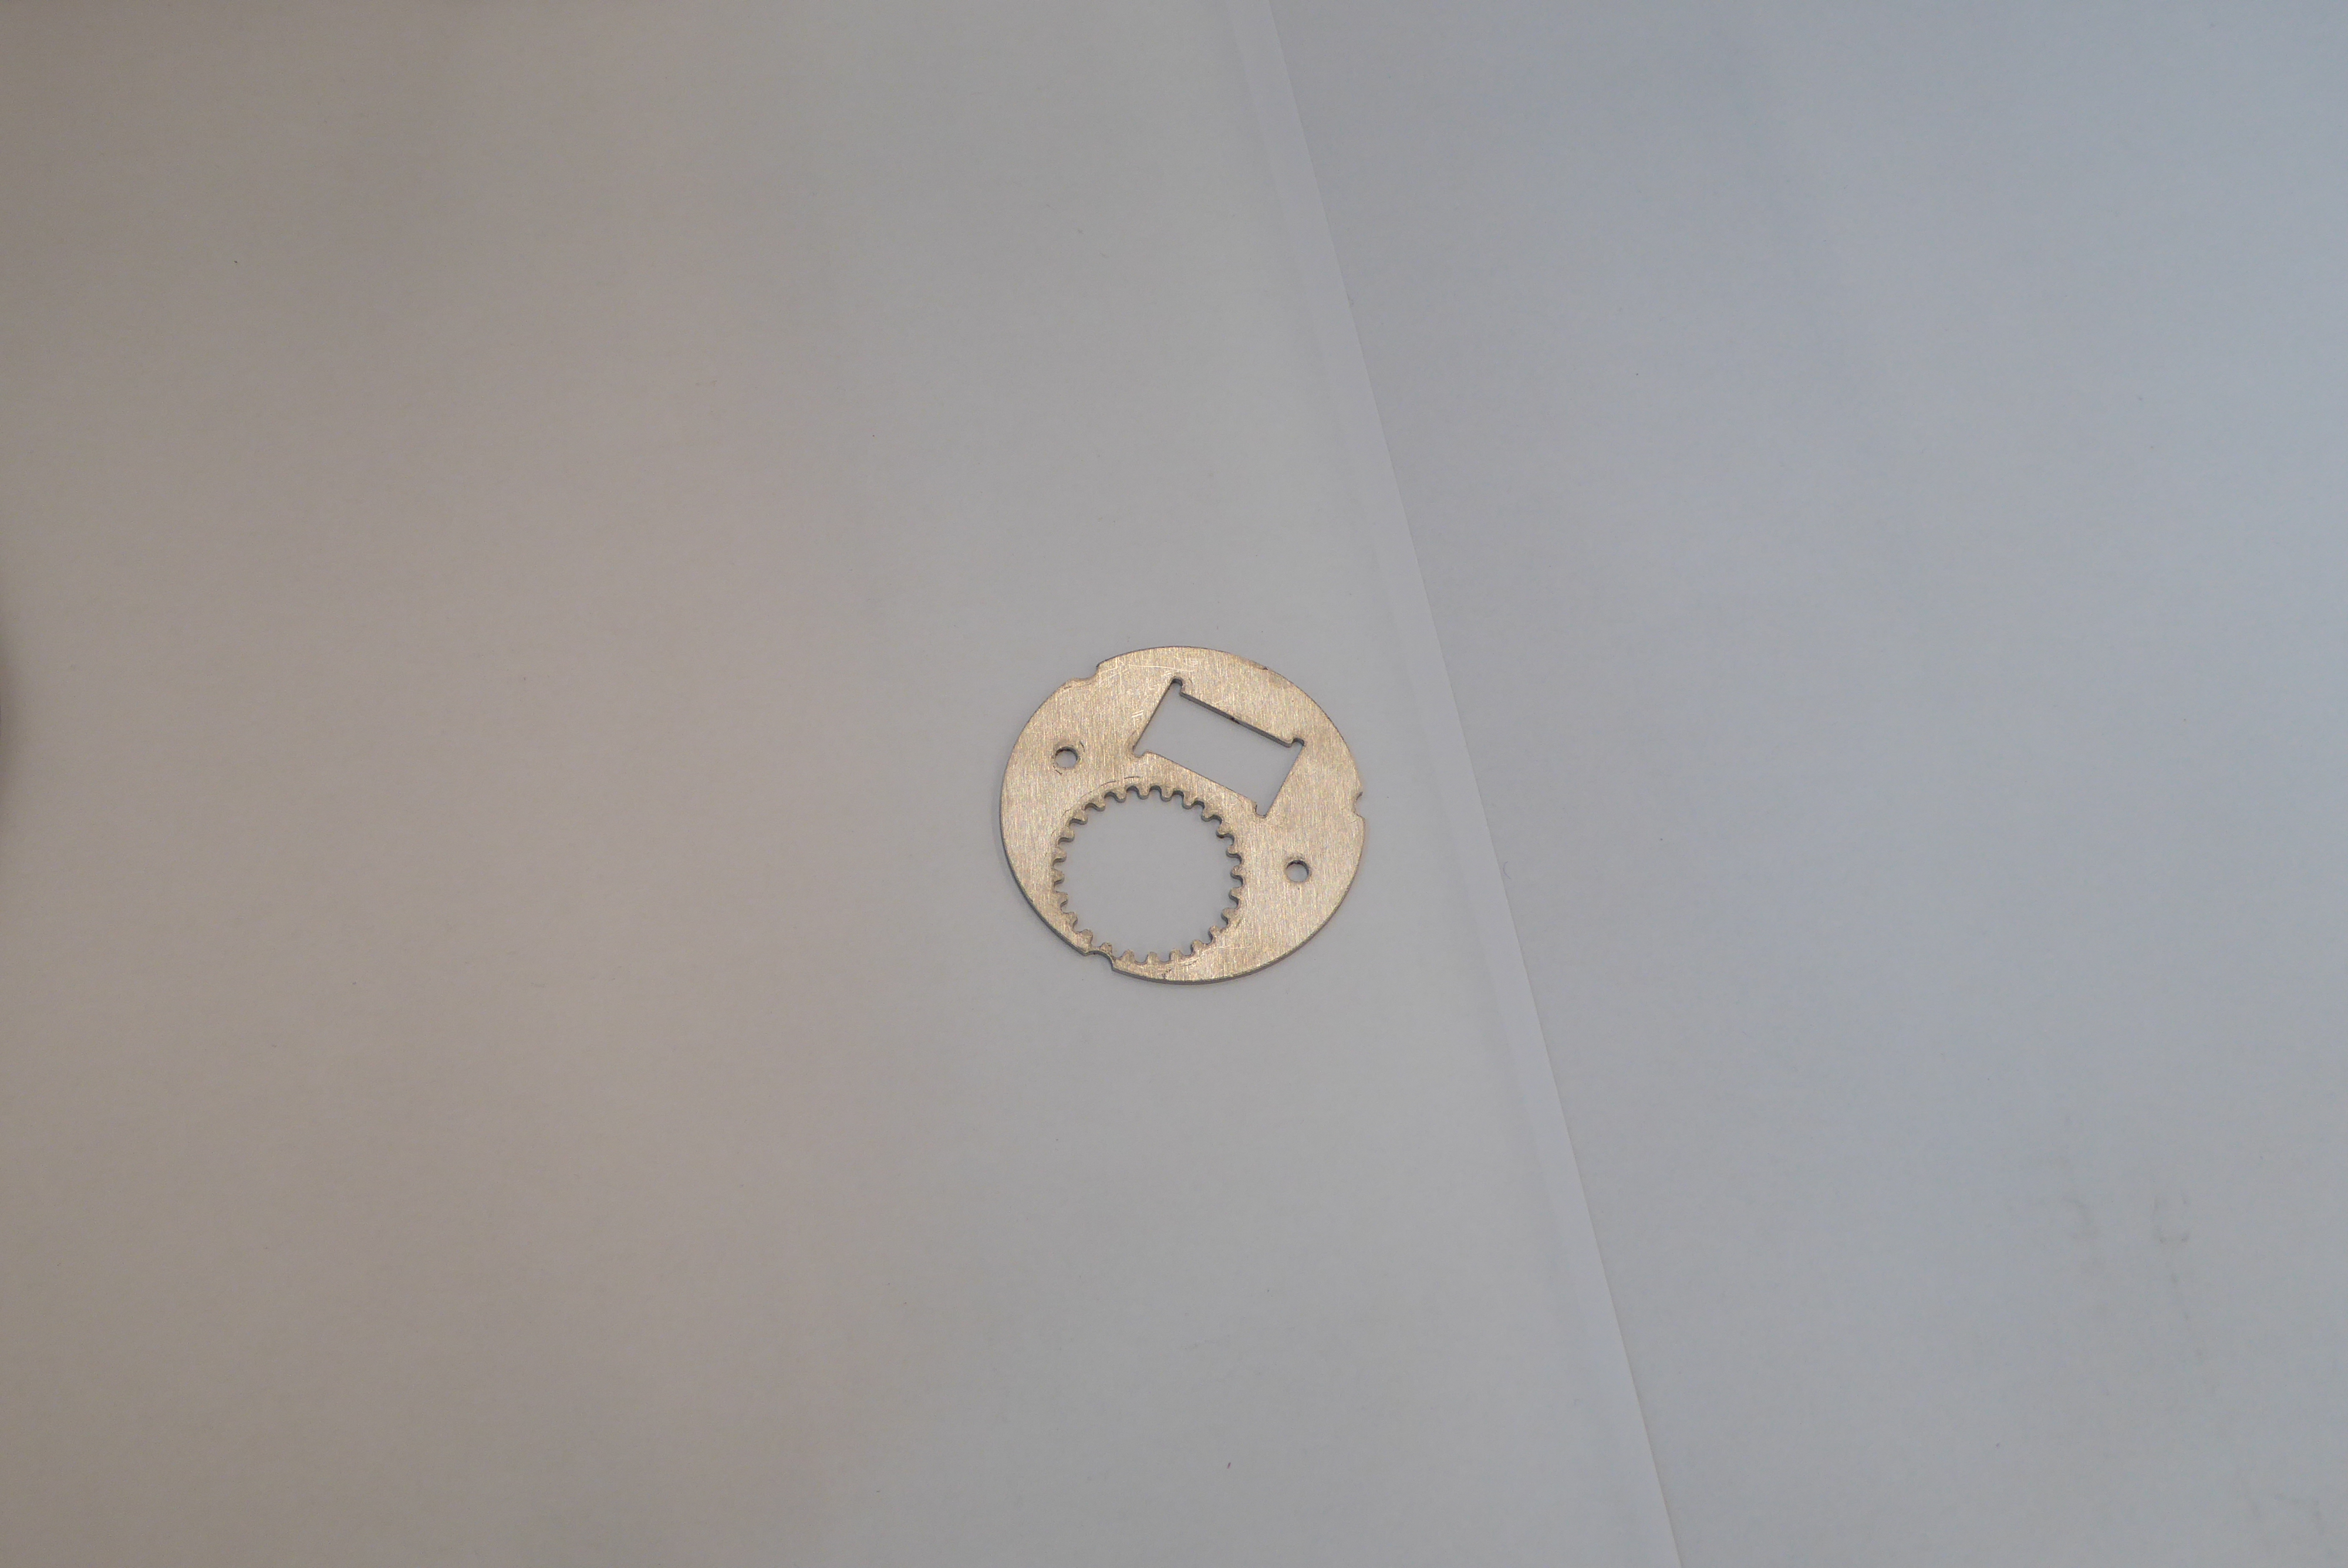
Label: Bottle Opener - Inlay